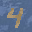
Label: 4